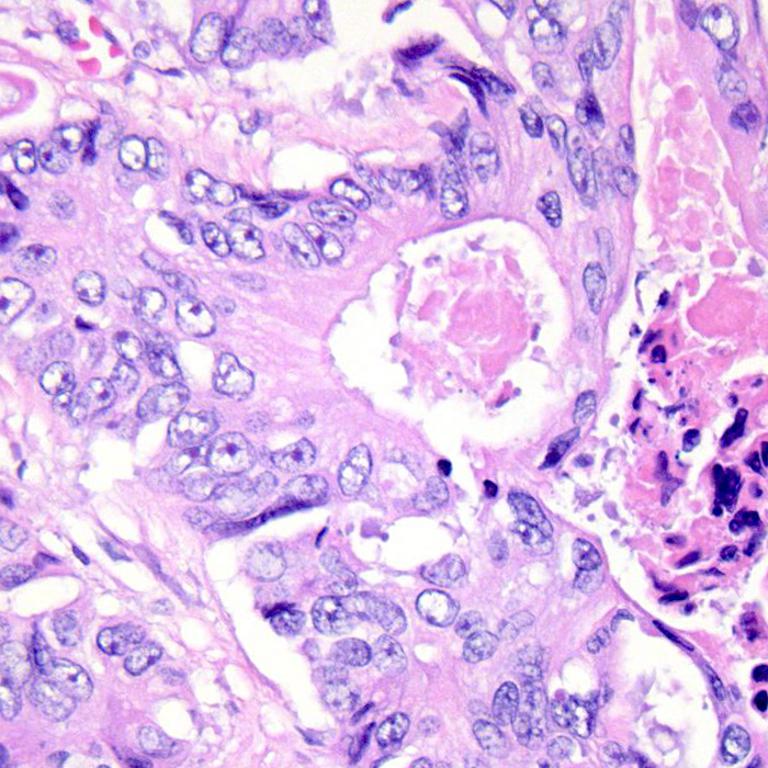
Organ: colon
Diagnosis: adenocarcinomas